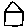
Label: house